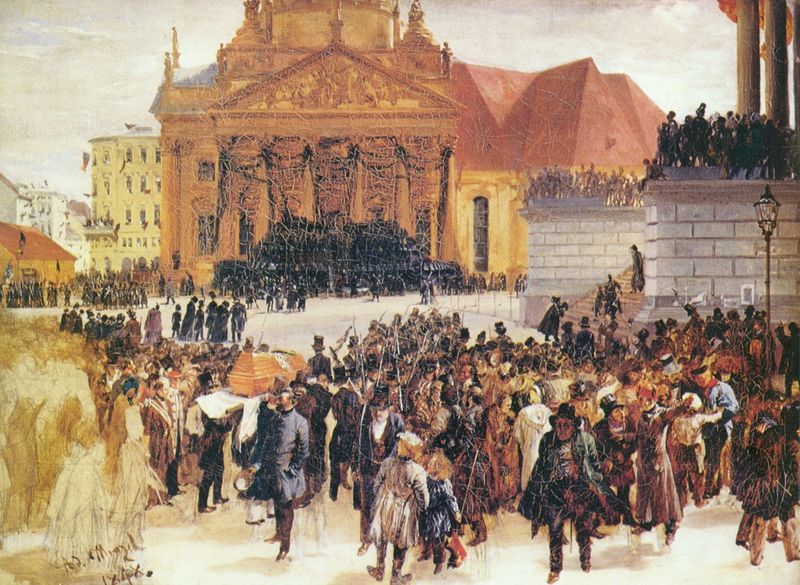
Titel: Aufbahrung der Märzgefallenen
Künstler: Adolph Menzel
Standort: Hamburg
Institution: Kunsthalle
Schlagwörter: dunkel, gemälde, gruppe, himmel, mann, schatten, weiß, frauen, gelb, menschen, ocker, stadt, braun, fenster, frankreich, frau, grau, hell, holz, hut, lampe, laterne, licht, männer, orange, paris, schwarz, skizze, säule, säulen, zeichnung, dach, gebäude, haus, rot, schloss, ansammlung, beige, fest, leute, malerei, masse, menge, rock, versammlung, zylinder, feier, architektur, historie, kleidung, leiche, mensch, stein, steine, tod, trauer, signatur, öl, horizont, häuser, kirche, sonne, realismus, stoffe, tücher, kind, girlande, oper, theater, kinder, fahnen, fassade, gasse, italien, vedute, zuschauer, fahne, flagge, trage, risse, dächer, giebel, mauer, markt, platz, figuren, treppe, treppen, datum, menzel, stufe, stufen, podest, warten, anbau, eingang, fugen, berlin, unterschrift, palast, dom, mauerwerk, groß, militär, bürger, beschriftung, volk, stiefel, entwurf, menschenmenge, rathaus, unterzeichnung, viel, wimpel, schaulustige, unvollendet, girlanden, fragment, fries, beerdigung, begräbnis, sarg, quader, risalit, statuen, leichnam, mauern, portikus, rotbraun, gemeinde, straßenlaterne, chor, freitreppe, historismus, marktplatz, prozession, tempel, kongress, flaggen, schaten, parade, wien, golden, unfertig, trauern, trauernde, träger, peinture, einweihung, kirsche, beschädigung, sakralbau, revolution, relieff, kirce, bauwerke, thympanon, streppe, querschiff, schwatz, strassenlampe, schlosskirche, palais, stifel, thater, freitreppen, massen, menschenauflauf, aufmarsch, trauerfeier, beisetzung, kirchenfassade, vorzeichung, fotograf, angehörige, trauerzug, leichenzug, sargträger, gendarmenmarkt, enterrement, frankereich, volkstheater, national, gesellschaftsschichten, holzsarg, staatsbegräbnis, staatstrauer, teilnehmer, temptelfront, trauergemeinde, trauerprozession, foule, frauenb, 1900, 1800, 1848, trauergäste, würden, aufbahrung märzgefallener, gendarmemarkt